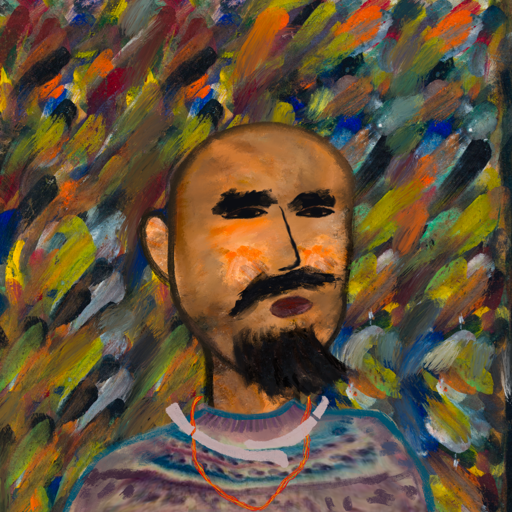
Background: An_Impression, Head And Neck Side: Gypsy_Queen, Face Side: Mosgoul, Bust: HillGirl, Hair Side: Blank, Head Accessory: Blank, Second Necklace: Gypsy_Mother_2, Necklace: Hypocrite_2, Baby: Blank